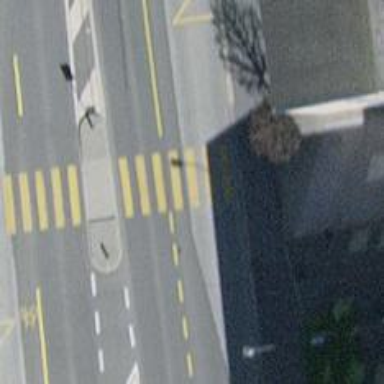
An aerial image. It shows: Primary highway with asphalt surface. There is shared bus lane on the left for cyclists.